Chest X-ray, PA view. Patient: 42 years old, sex M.
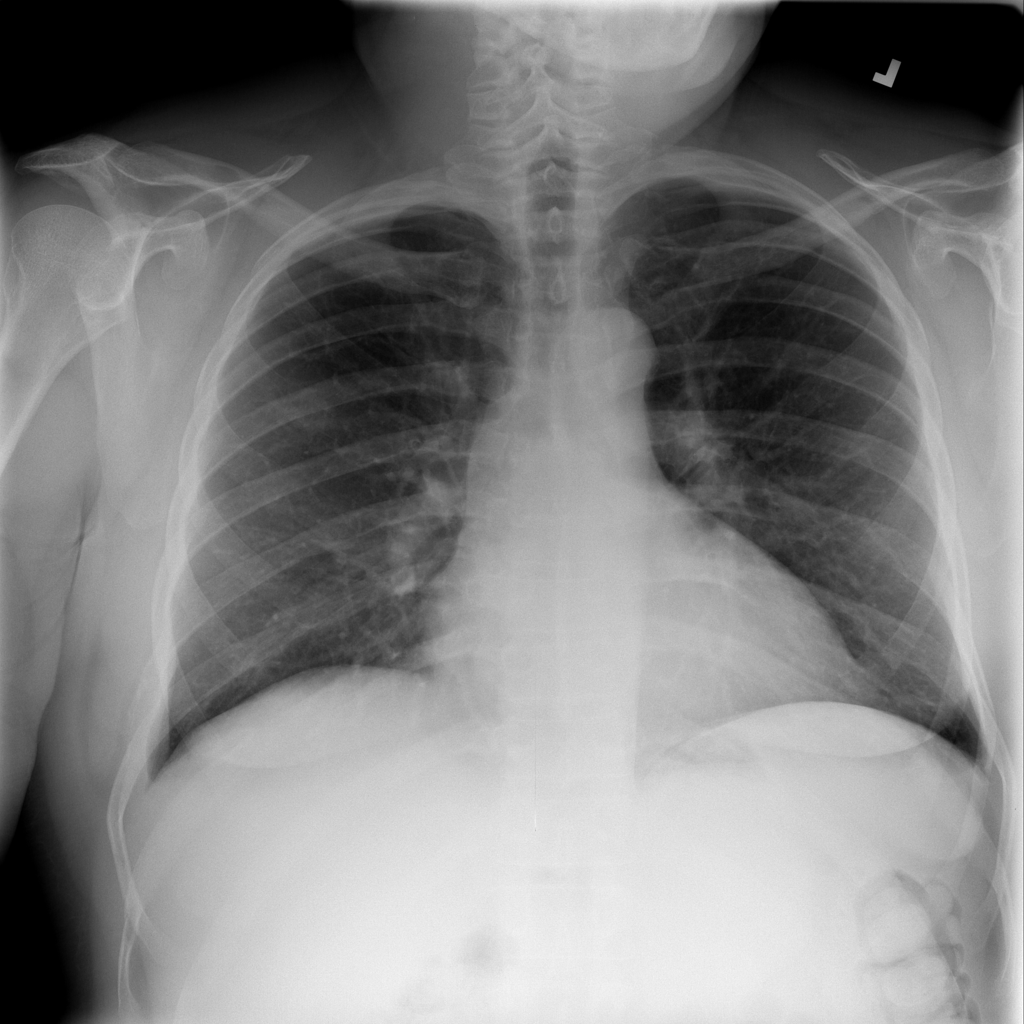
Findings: No Finding